Question: I have three BitmapImages that I would like to stitch together to create a composite image. The three images to be stitched together are aligned in the following way:

The images are of a type System.Windows.Media.Imaging.BitmapImage. I have looked at the following <URL>, but it uses System.Drawing.Graphics to perform stitching. I find it unintuitive to convert my BitmapImage to System.Drawing.Bitmap everytime I want to stich them together.
Is there a simple way to stitch three images of type System.Windows.Media.Imaging.BitmapImage together?
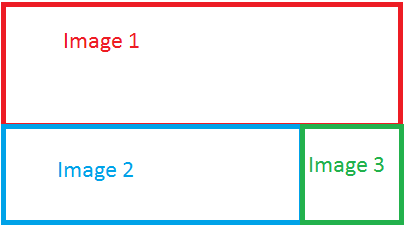
Answer: In addition to the options described in the other answer, the code below stitches three BitmapSource together into a single WriteableBitmap:
'''
public BitmapSource StitchBitmaps(BitmapSource b1, BitmapSource b2, BitmapSource b3)
{
if (b1.Format != b2.Format || b1.Format != b3.Format)
{
throw new ArgumentException("All input bitmaps must have the same pixel format");
}
var width = Math.Max(b1.PixelWidth, b2.PixelWidth + b3.PixelWidth);
var height = b1.PixelHeight + Math.Max(b2.PixelHeight, b3.PixelHeight);
var wb = new WriteableBitmap(width, height, 96, 96, b1.Format, null);
var stride1 = (b1.PixelWidth * b1.Format.BitsPerPixel + 7) / 8;
var stride2 = (b2.PixelWidth * b2.Format.BitsPerPixel + 7) / 8;
var stride3 = (b3.PixelWidth * b3.Format.BitsPerPixel + 7) / 8;
var size = b1.PixelHeight * stride1;
size = Math.Max(size, b2.PixelHeight * stride2);
size = Math.Max(size, b3.PixelHeight * stride3);
var buffer = new byte[size];
b1.CopyPixels(buffer, stride1, 0);
wb.WritePixels(
new Int32Rect(0, 0, b1.PixelWidth, b1.PixelHeight),
buffer, stride1, 0);
b2.CopyPixels(buffer, stride2, 0);
wb.WritePixels(
new Int32Rect(0, b1.PixelHeight, b2.PixelWidth, b2.PixelHeight),
buffer, stride2, 0);
b3.CopyPixels(buffer, stride3, 0);
wb.WritePixels(
new Int32Rect(b2.PixelWidth, b1.PixelHeight, b3.PixelWidth, b3.PixelHeight),
buffer, stride3, 0);
return wb;
}
'''